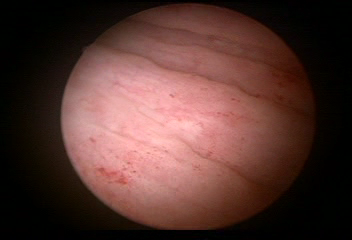
Modality: WLC
Class: Normal mucosa
Bladder cancer association: No